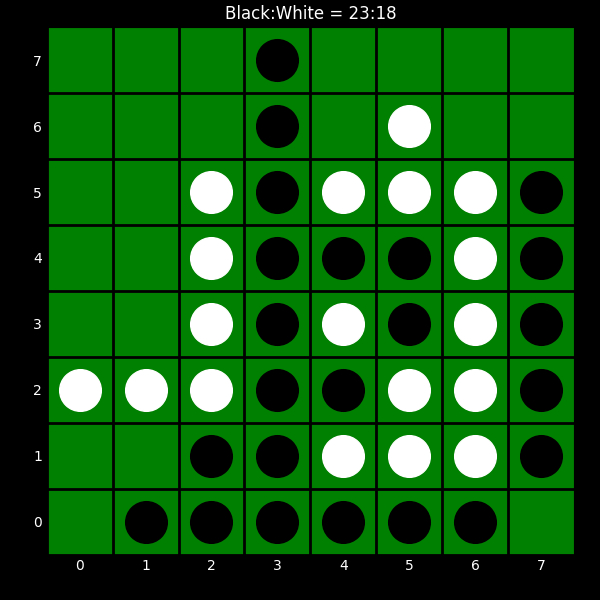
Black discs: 23
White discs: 18